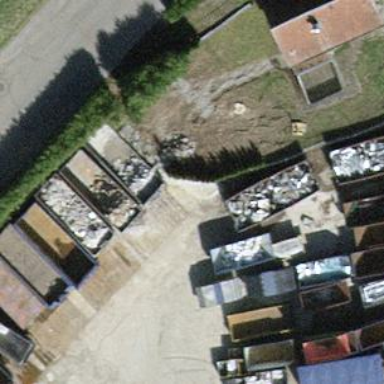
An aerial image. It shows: Recycling center.